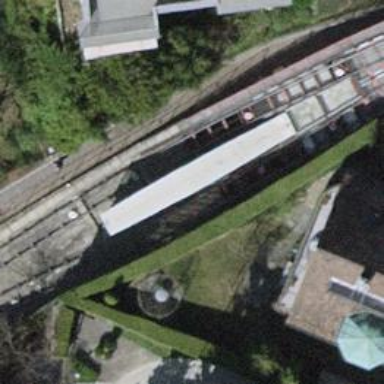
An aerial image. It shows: Stop position for public transport on the railway.